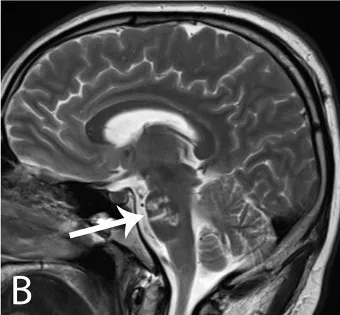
Findings from MRI and histological examination of spinal cord ischemia. Sagittal.
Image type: radiology (mri)